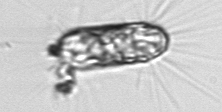
Label: Corethron_hystrix